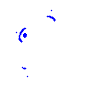
Particle: kaon